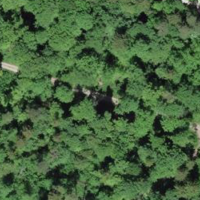
EUNIS habitat code: 41
Species observed at this site:
Allium ursinum
Veronica serpyllifolia